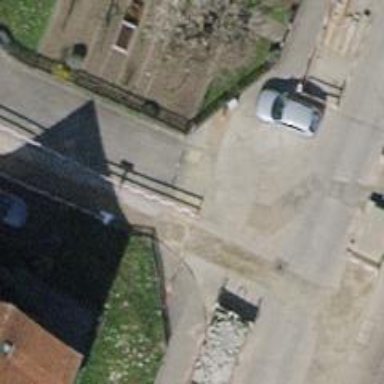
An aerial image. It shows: Bollard.